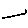
Label: line